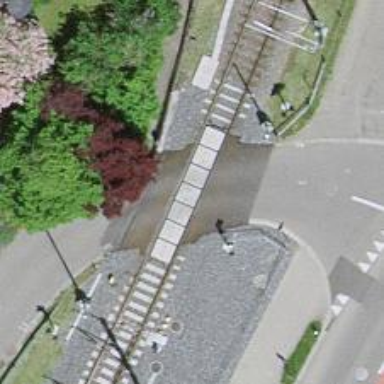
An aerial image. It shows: Full barrier level crossing along the railway.